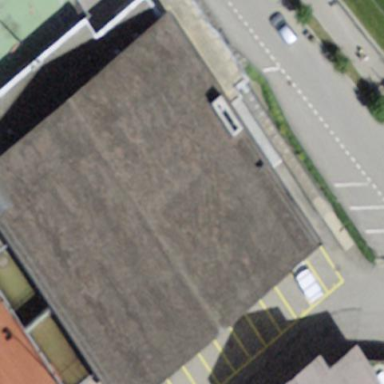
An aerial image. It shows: Sports center building.